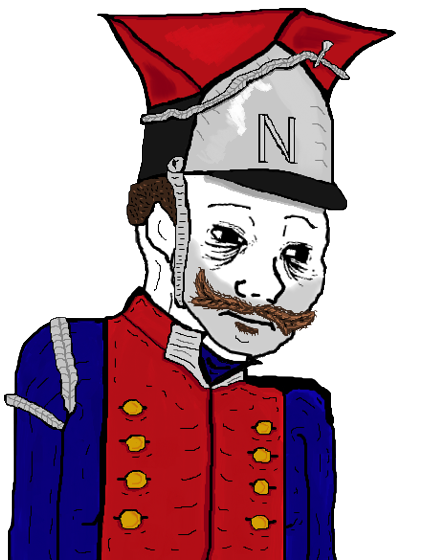
Label: 5_Tired_Wojak